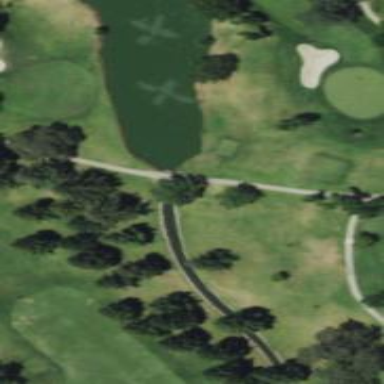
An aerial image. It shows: Path for golf carts.